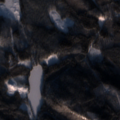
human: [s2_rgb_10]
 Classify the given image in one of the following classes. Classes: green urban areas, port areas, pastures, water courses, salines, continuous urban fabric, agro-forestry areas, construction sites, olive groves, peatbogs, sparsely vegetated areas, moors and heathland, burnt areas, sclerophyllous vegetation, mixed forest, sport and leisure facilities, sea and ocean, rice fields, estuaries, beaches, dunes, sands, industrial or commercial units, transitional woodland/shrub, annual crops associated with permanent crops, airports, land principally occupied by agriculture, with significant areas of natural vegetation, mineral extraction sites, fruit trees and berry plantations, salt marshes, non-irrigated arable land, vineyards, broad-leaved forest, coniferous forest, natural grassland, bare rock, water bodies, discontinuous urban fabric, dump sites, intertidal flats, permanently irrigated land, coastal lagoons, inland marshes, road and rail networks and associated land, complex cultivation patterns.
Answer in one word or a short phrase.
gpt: broad-leaved forest, coniferous forest, mixed forest